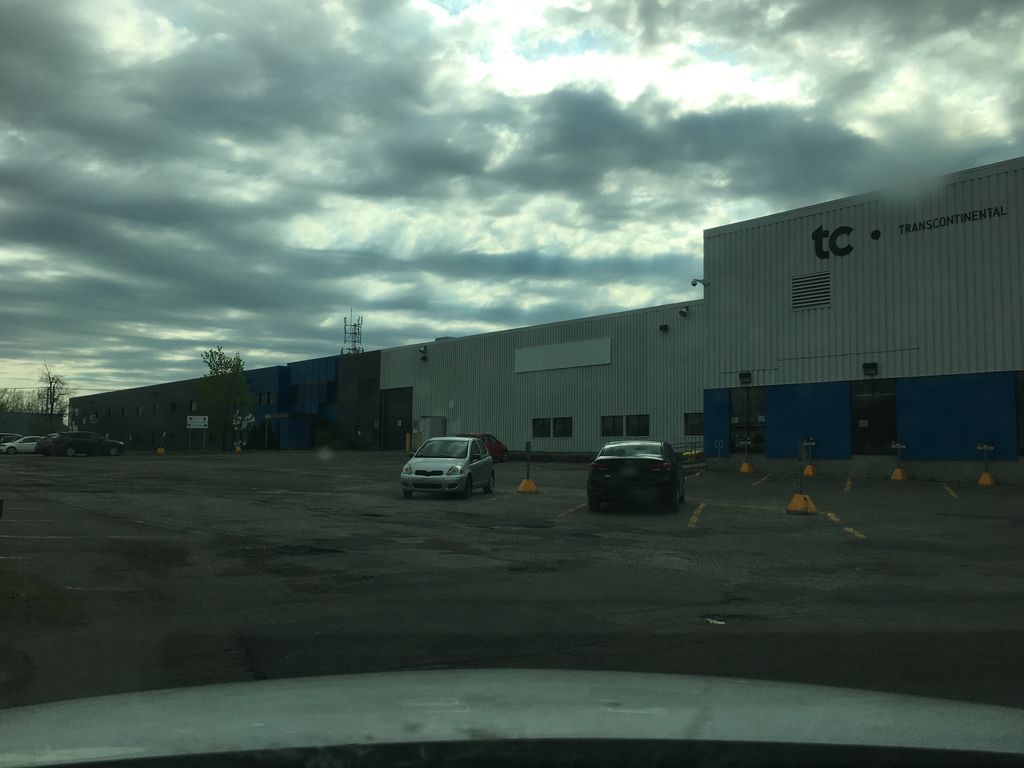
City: montreal